Field crop: maize
Growth stage: 1
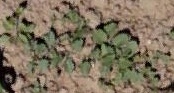
Species: convolvulus